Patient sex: M
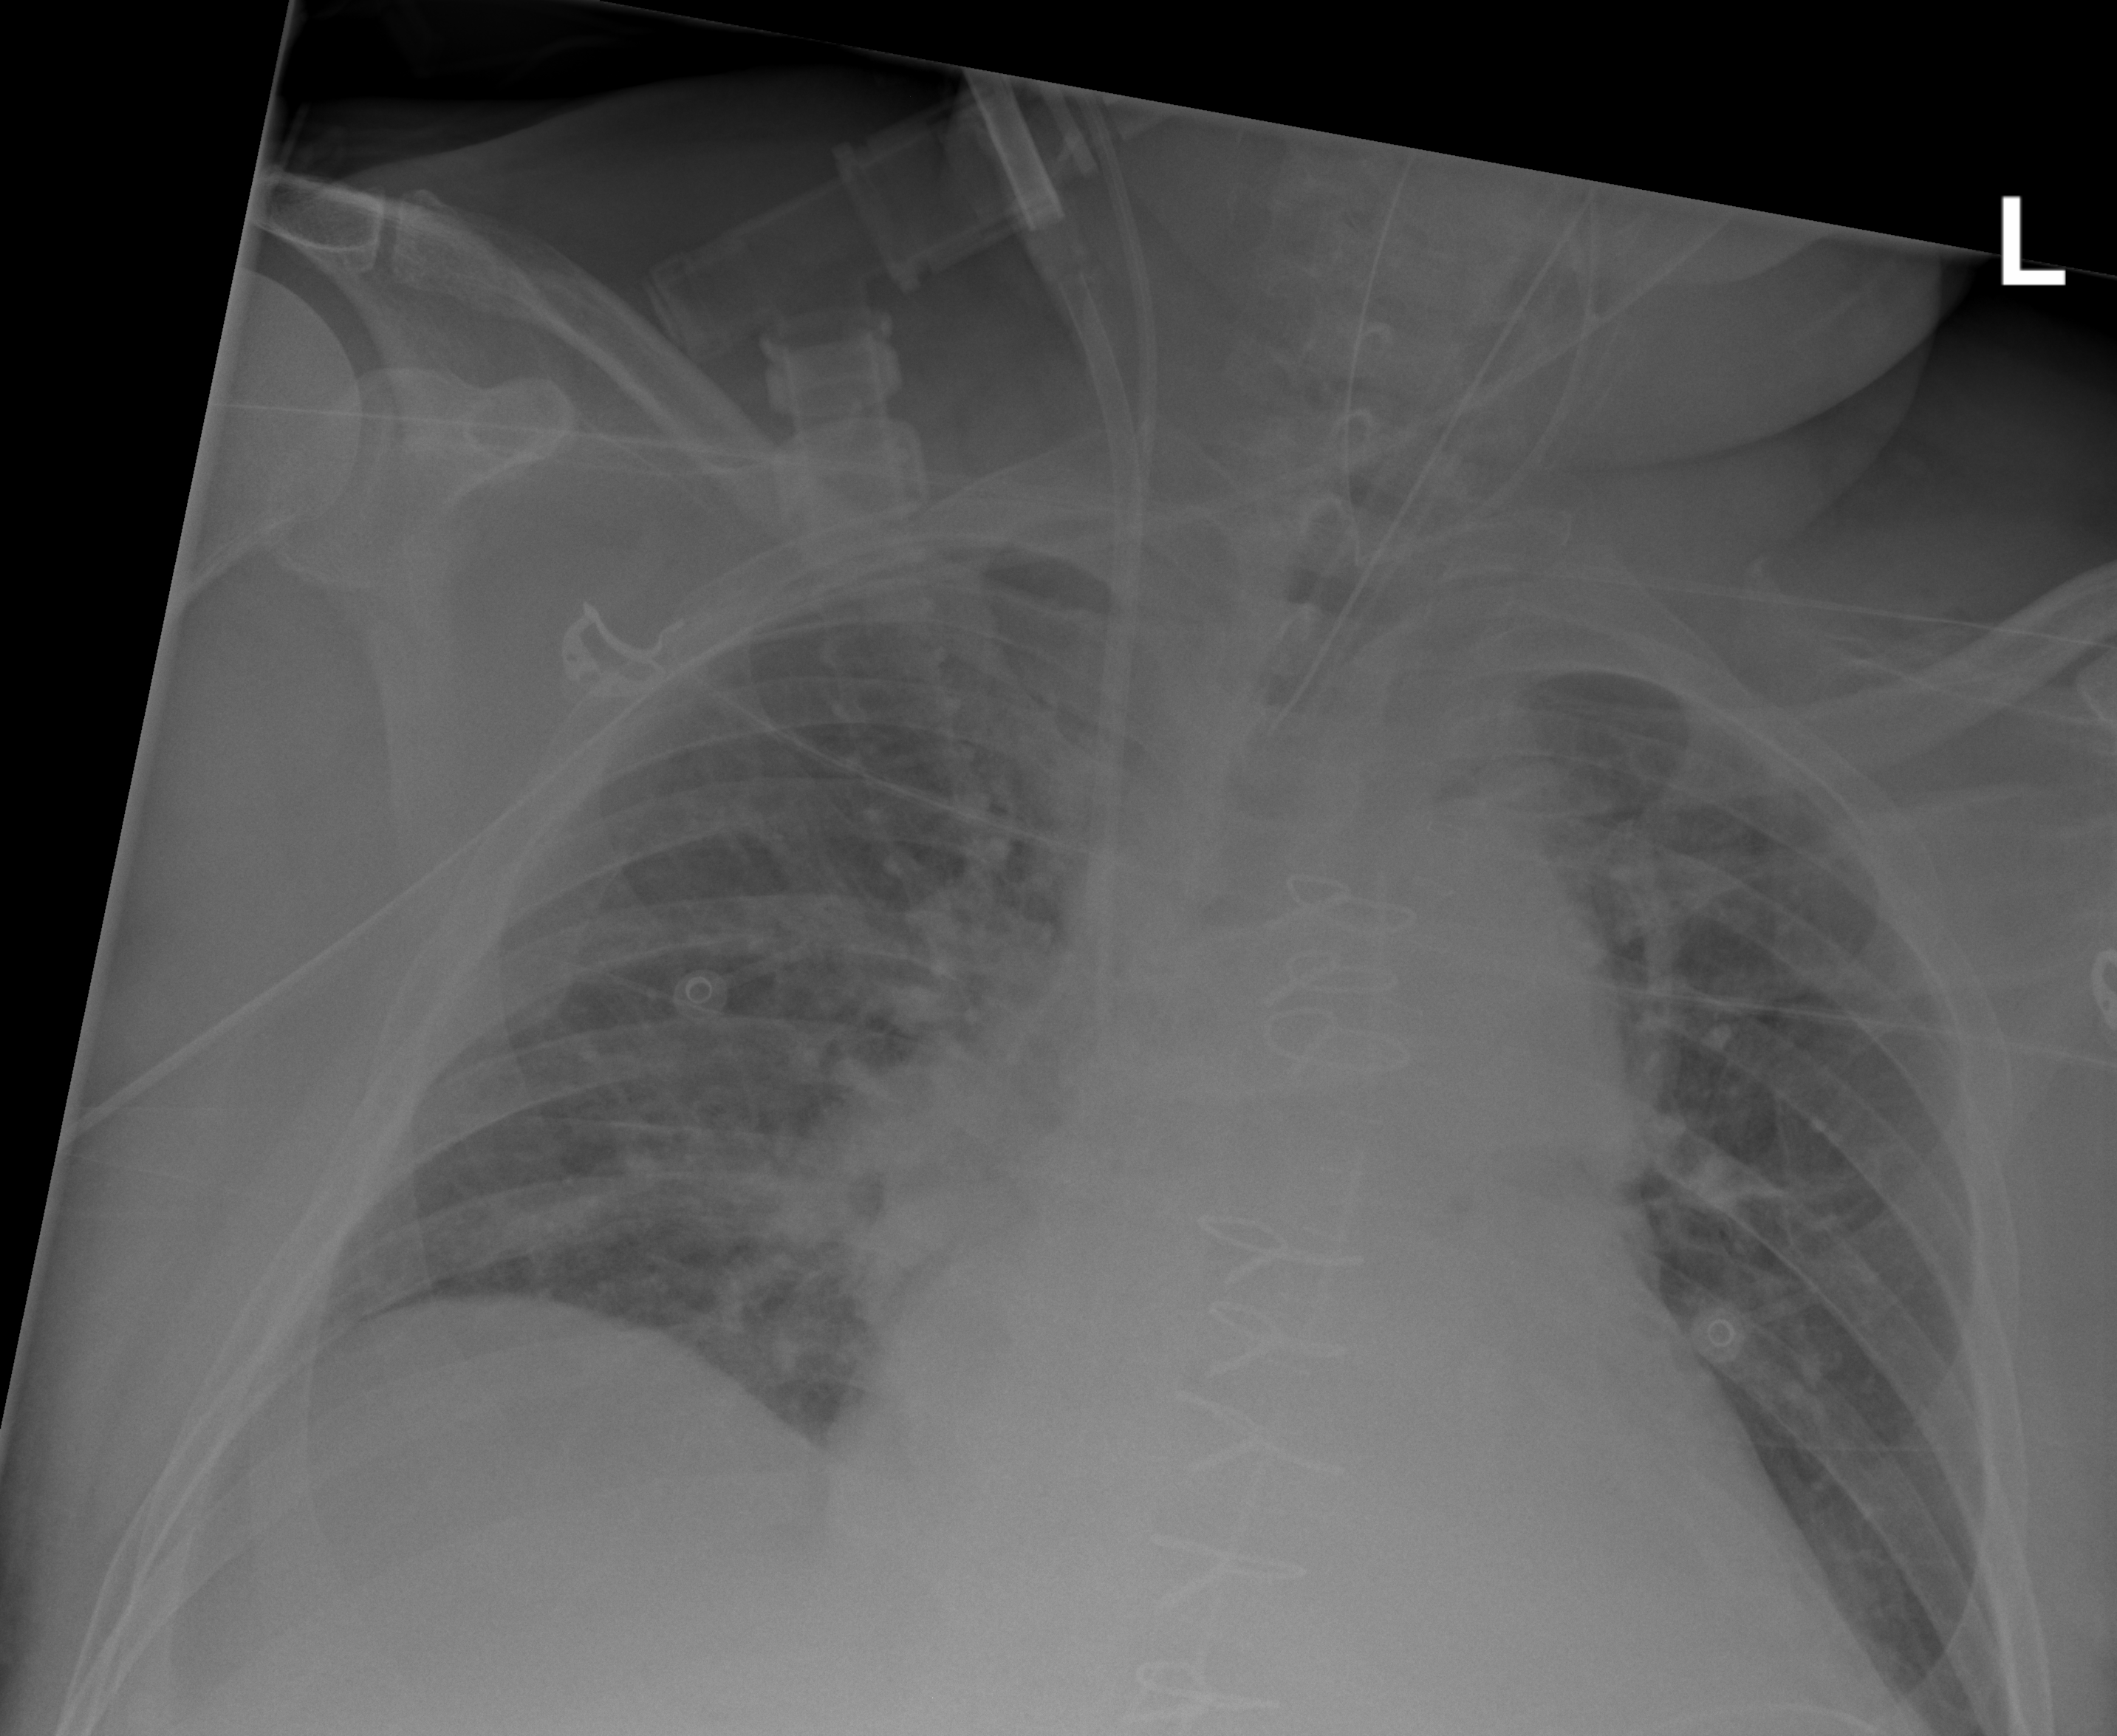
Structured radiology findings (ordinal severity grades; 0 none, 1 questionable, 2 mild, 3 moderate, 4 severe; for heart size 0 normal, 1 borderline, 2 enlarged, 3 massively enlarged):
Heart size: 3
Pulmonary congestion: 2
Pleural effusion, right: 1
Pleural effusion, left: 0
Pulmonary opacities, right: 2
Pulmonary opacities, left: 2
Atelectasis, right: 2
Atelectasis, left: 2